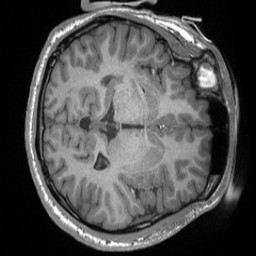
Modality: T1w
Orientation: axial